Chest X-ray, PA view. Patient: 27 years old, sex F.
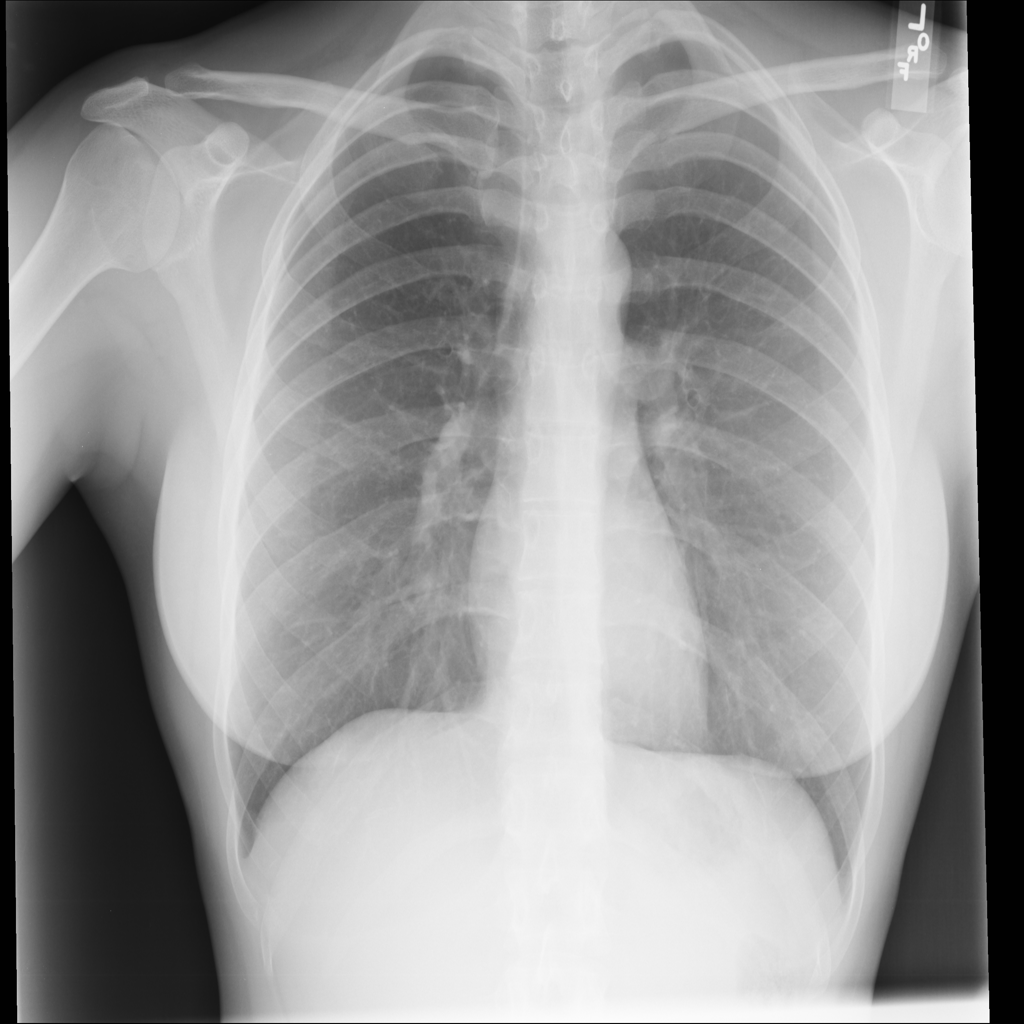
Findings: No Finding